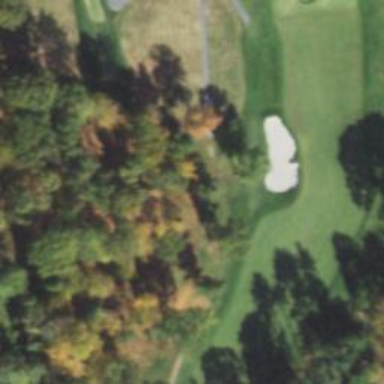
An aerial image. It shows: Path for both roads and golfers.